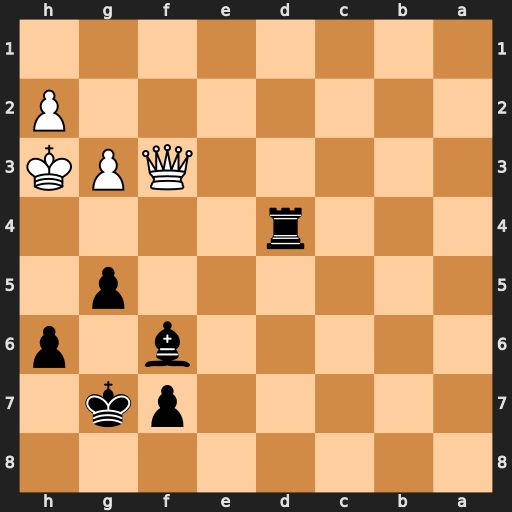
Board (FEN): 8/5pk1/5b1p/6p1/3r4/5QPK/7P/8
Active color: b
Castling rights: -
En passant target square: -
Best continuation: g4+ Qxg4+ Rxg4